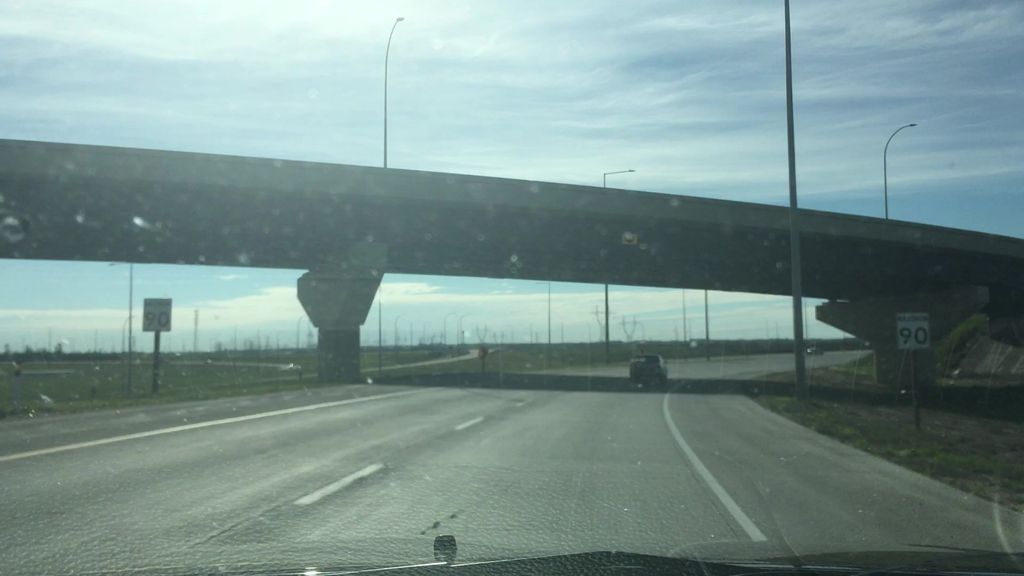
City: edmonton